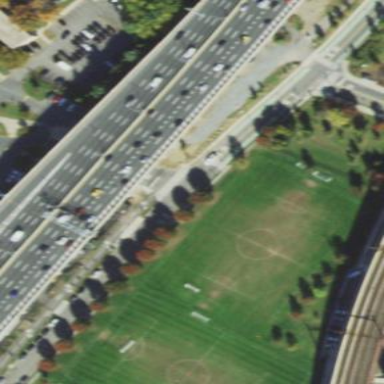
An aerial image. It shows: Soccer pitch for outdoor sports and leisure activities.